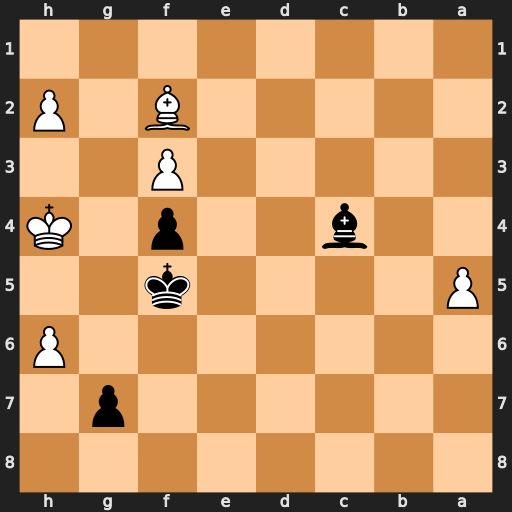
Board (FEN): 8/6p1/7P/P4k2/2b2p1K/5P2/5B1P/8
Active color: b
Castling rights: -
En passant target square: -
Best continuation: g5+ Kh5 Bf7#